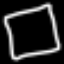
Label: square